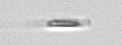
Label: Bacillariophyceae